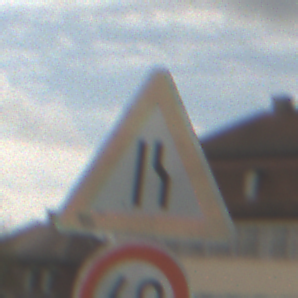
Verkehrszeichen: EinseitigVerengteFahrbahnRechts
Zusatzzeichen unten: Geschwindigkeit60
Umgebung: Outdoor, Suburban
Tageszeit: MorningAfternoon
Wetter: Overcast
Licht: Natural
Jahreszeit: NotSpecified
Kontrast: LowContrast